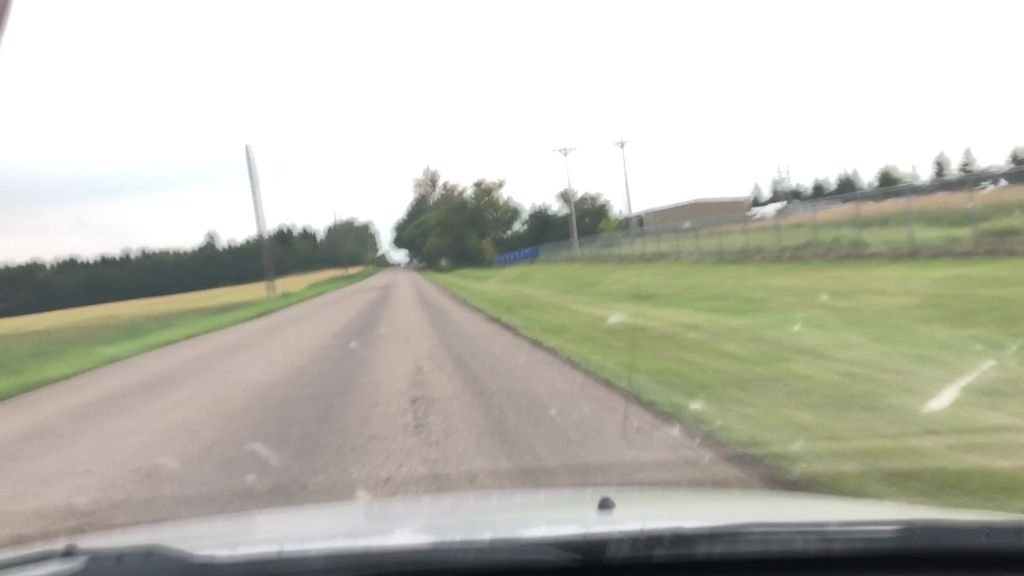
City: edmonton